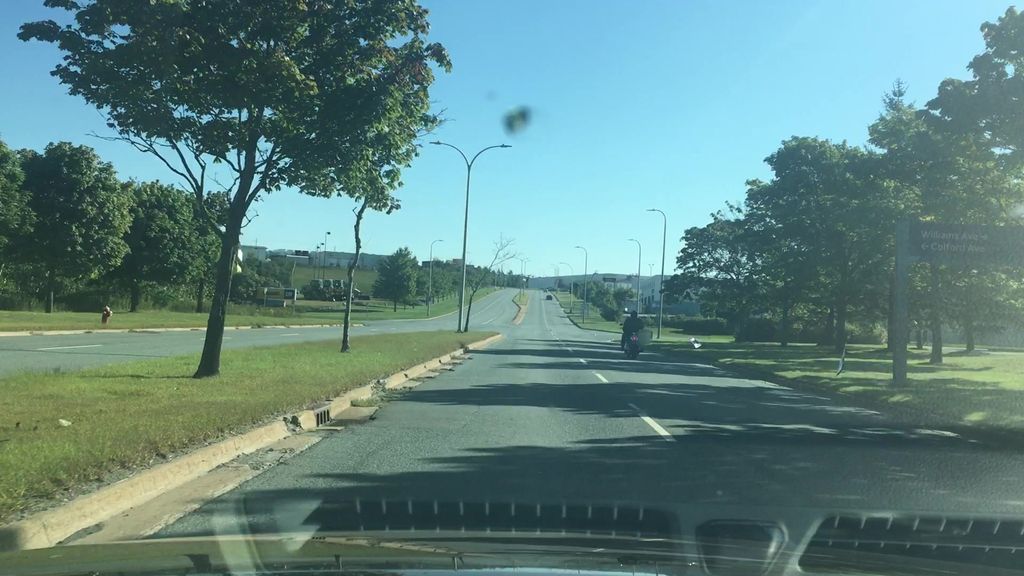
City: halifax